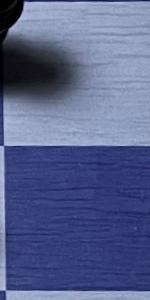
Label: Empty